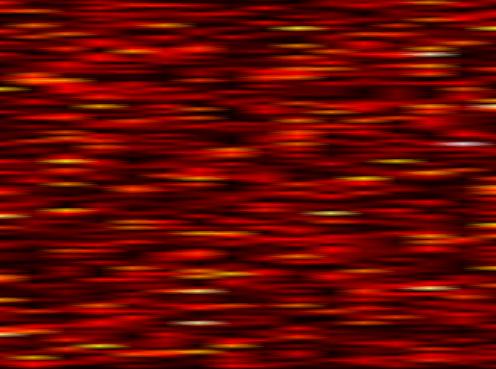
Label: WOLA